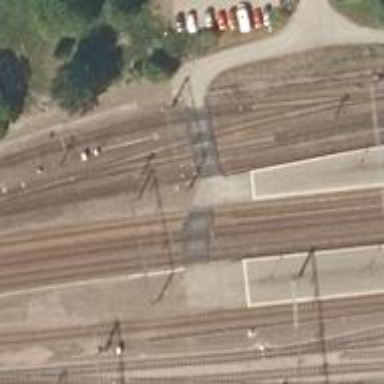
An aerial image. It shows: Crossing for the railway.